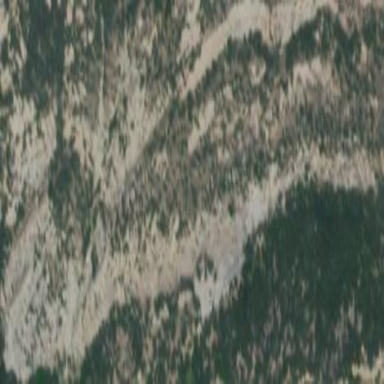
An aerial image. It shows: Landscape of bare rock.